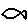
Label: fish